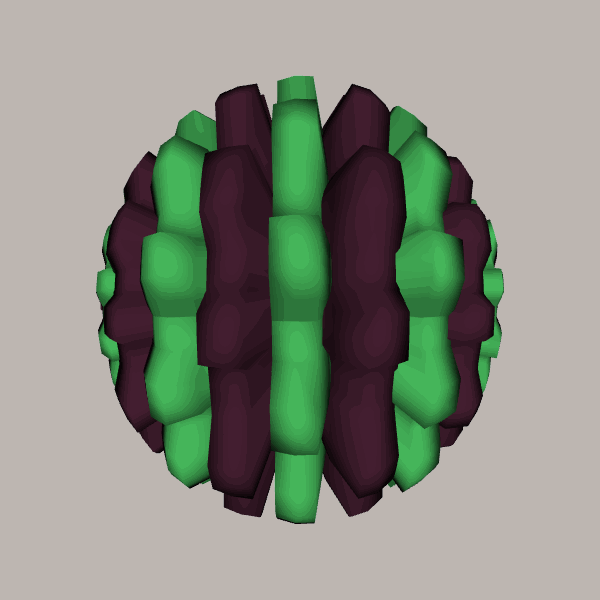
Background: light